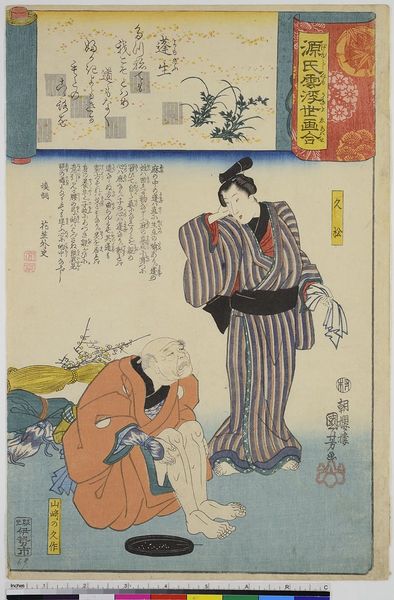
Titel: Yomogiu, Blatt 15 aus der Serie: Genji Wolken zusammen mit Ukiyo-e
Künstler: Utagawa Kuniyoshi
Standort: Hamburg
Institution: Museum für Kunst und Gewerbe Hamburg
Schlagwörter: menschen, figur, person, beine, holzschnitt, japan, glatze, schriftzeichen, gestalt, druckgraphik, druckgrafik, text, literatur, verachtung, papierrolle, zeit, farbholzschnitt, chinesen, edo, obi, charaktere, reproduktionen, druckerzeugnisse, lit, literarische, genji